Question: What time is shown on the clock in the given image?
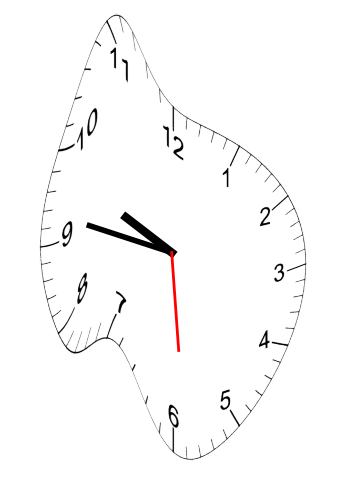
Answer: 09:46:29